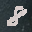
Label: 8